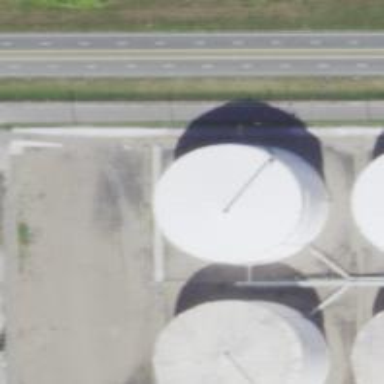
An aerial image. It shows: Storage tank which is man-made and housed in building.